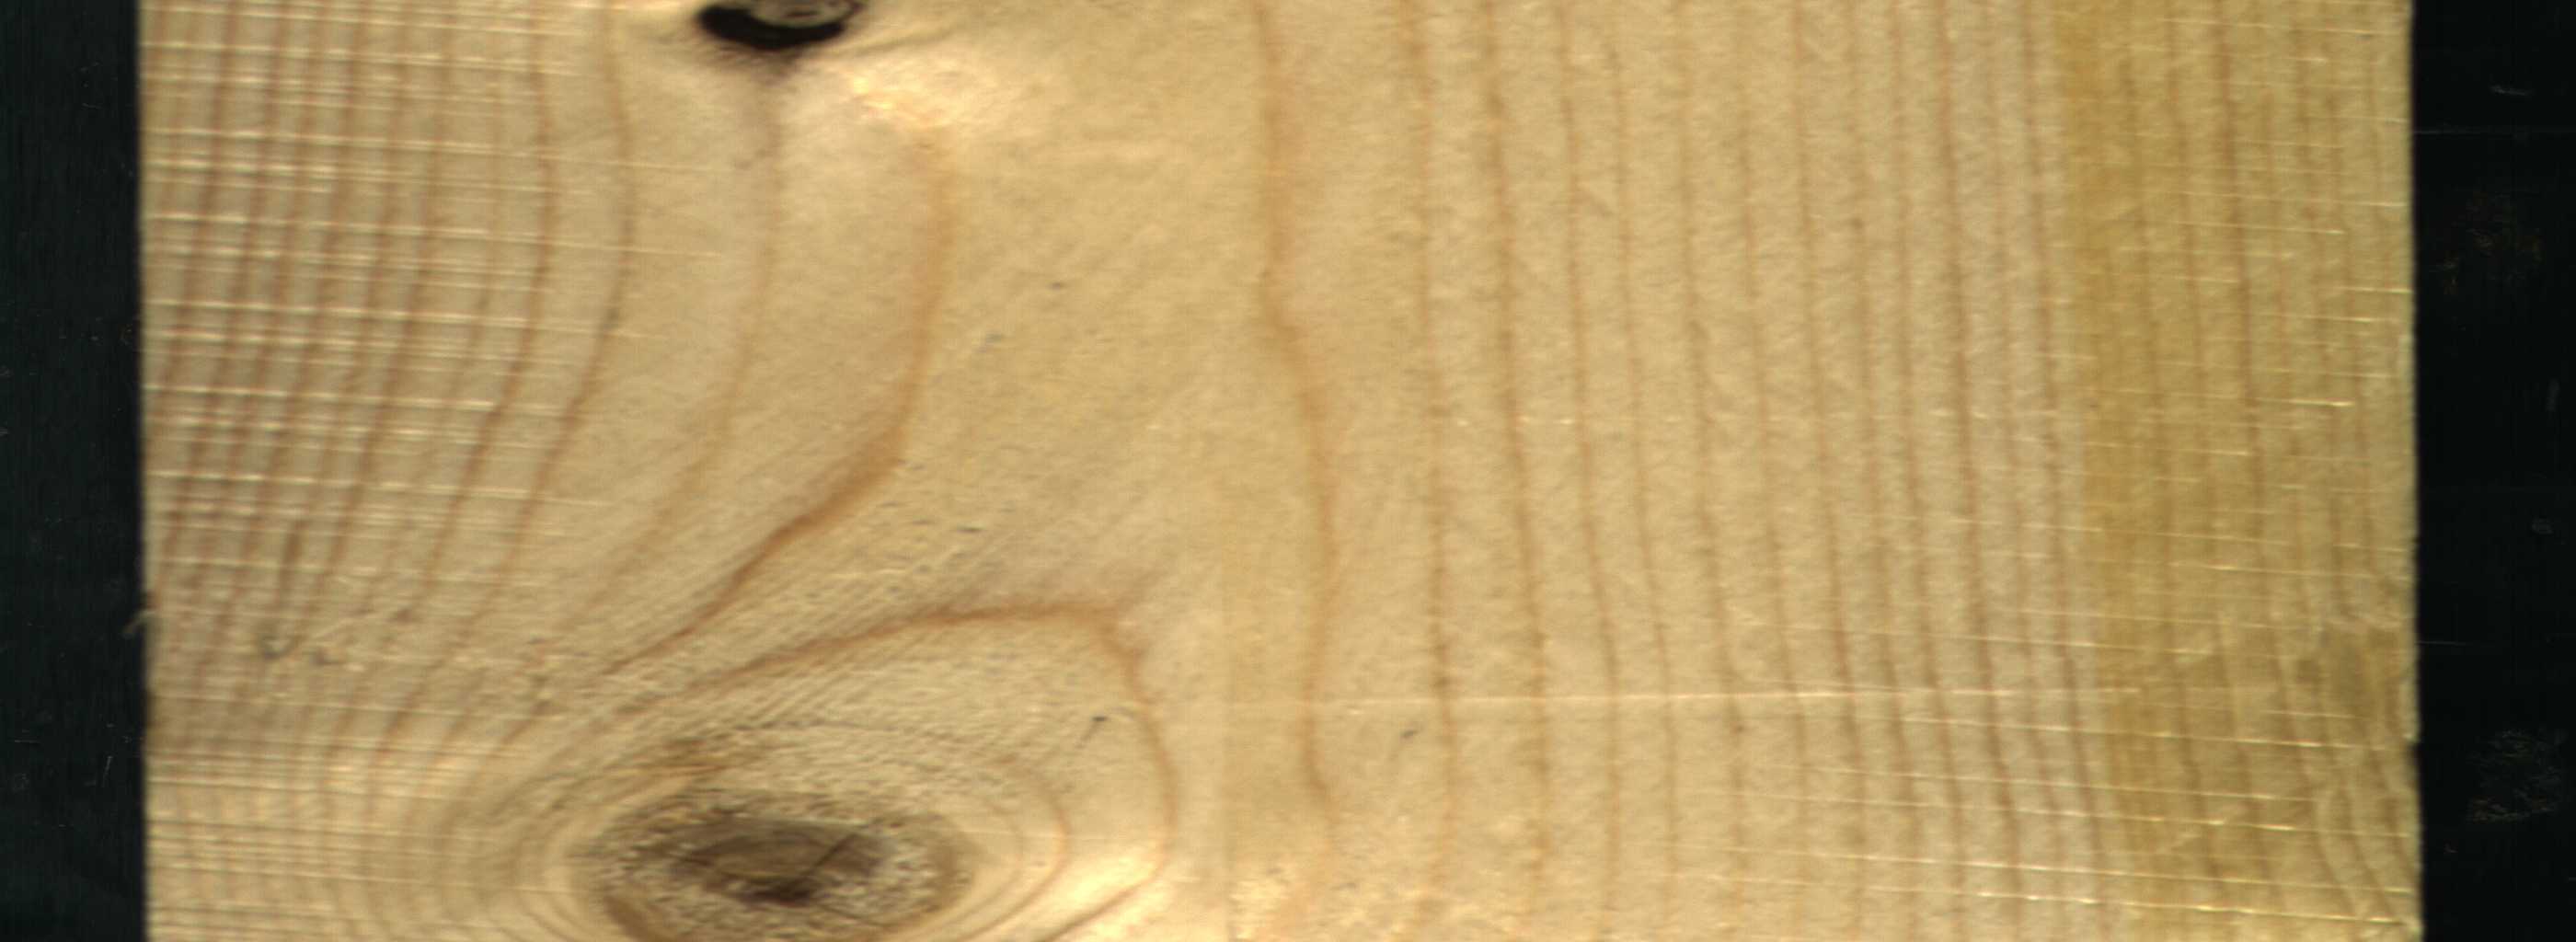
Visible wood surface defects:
knot_with_crack
Dead_Knot